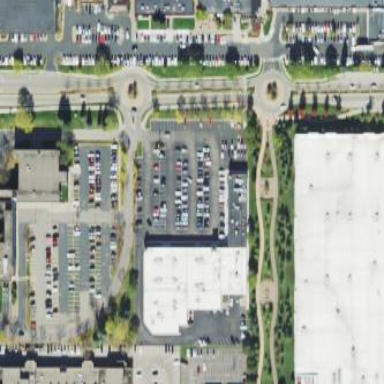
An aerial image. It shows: Retail building that is part of mall.